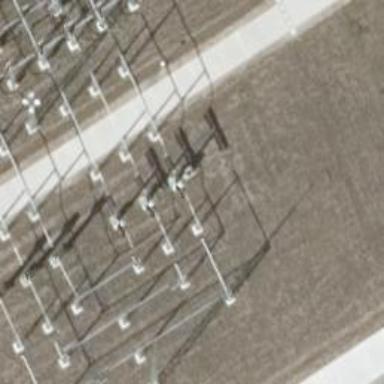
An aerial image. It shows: Outdoor switch with three cables.